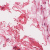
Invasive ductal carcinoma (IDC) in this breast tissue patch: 0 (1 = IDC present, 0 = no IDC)